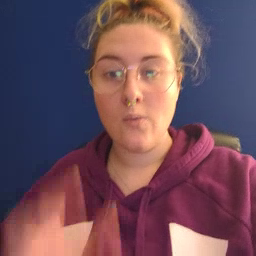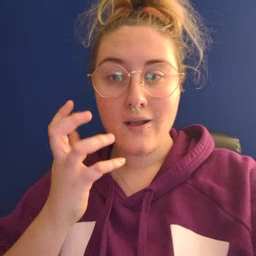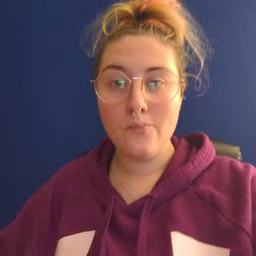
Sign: radio